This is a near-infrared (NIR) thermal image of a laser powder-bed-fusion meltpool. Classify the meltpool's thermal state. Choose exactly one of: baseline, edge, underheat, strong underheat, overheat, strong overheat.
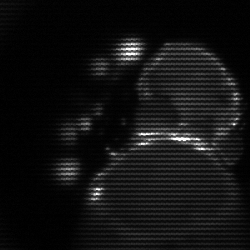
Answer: edge